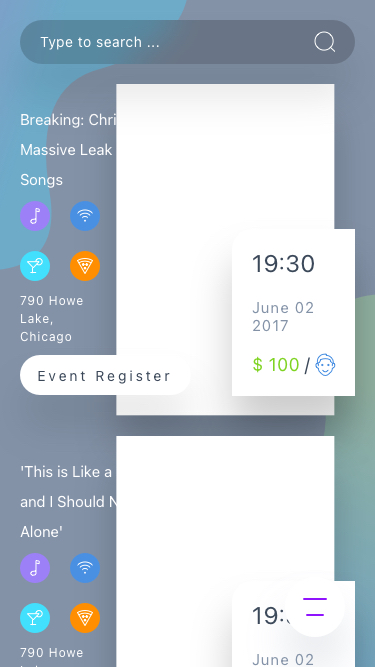
Text in this UI design:
Event Register
Breaking: Chris Brown Suffers Massive Leak of 46 Unauthorized Songs

790 Howe Lake, Chicago
$ 100 /
June 02
2017
19:30
'This is Like a Bad Neighborhood and I Should Not go Walking Alone'
790 Howe Lake, Chicago
June 02
2017
19:30
Type to search ...